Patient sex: M
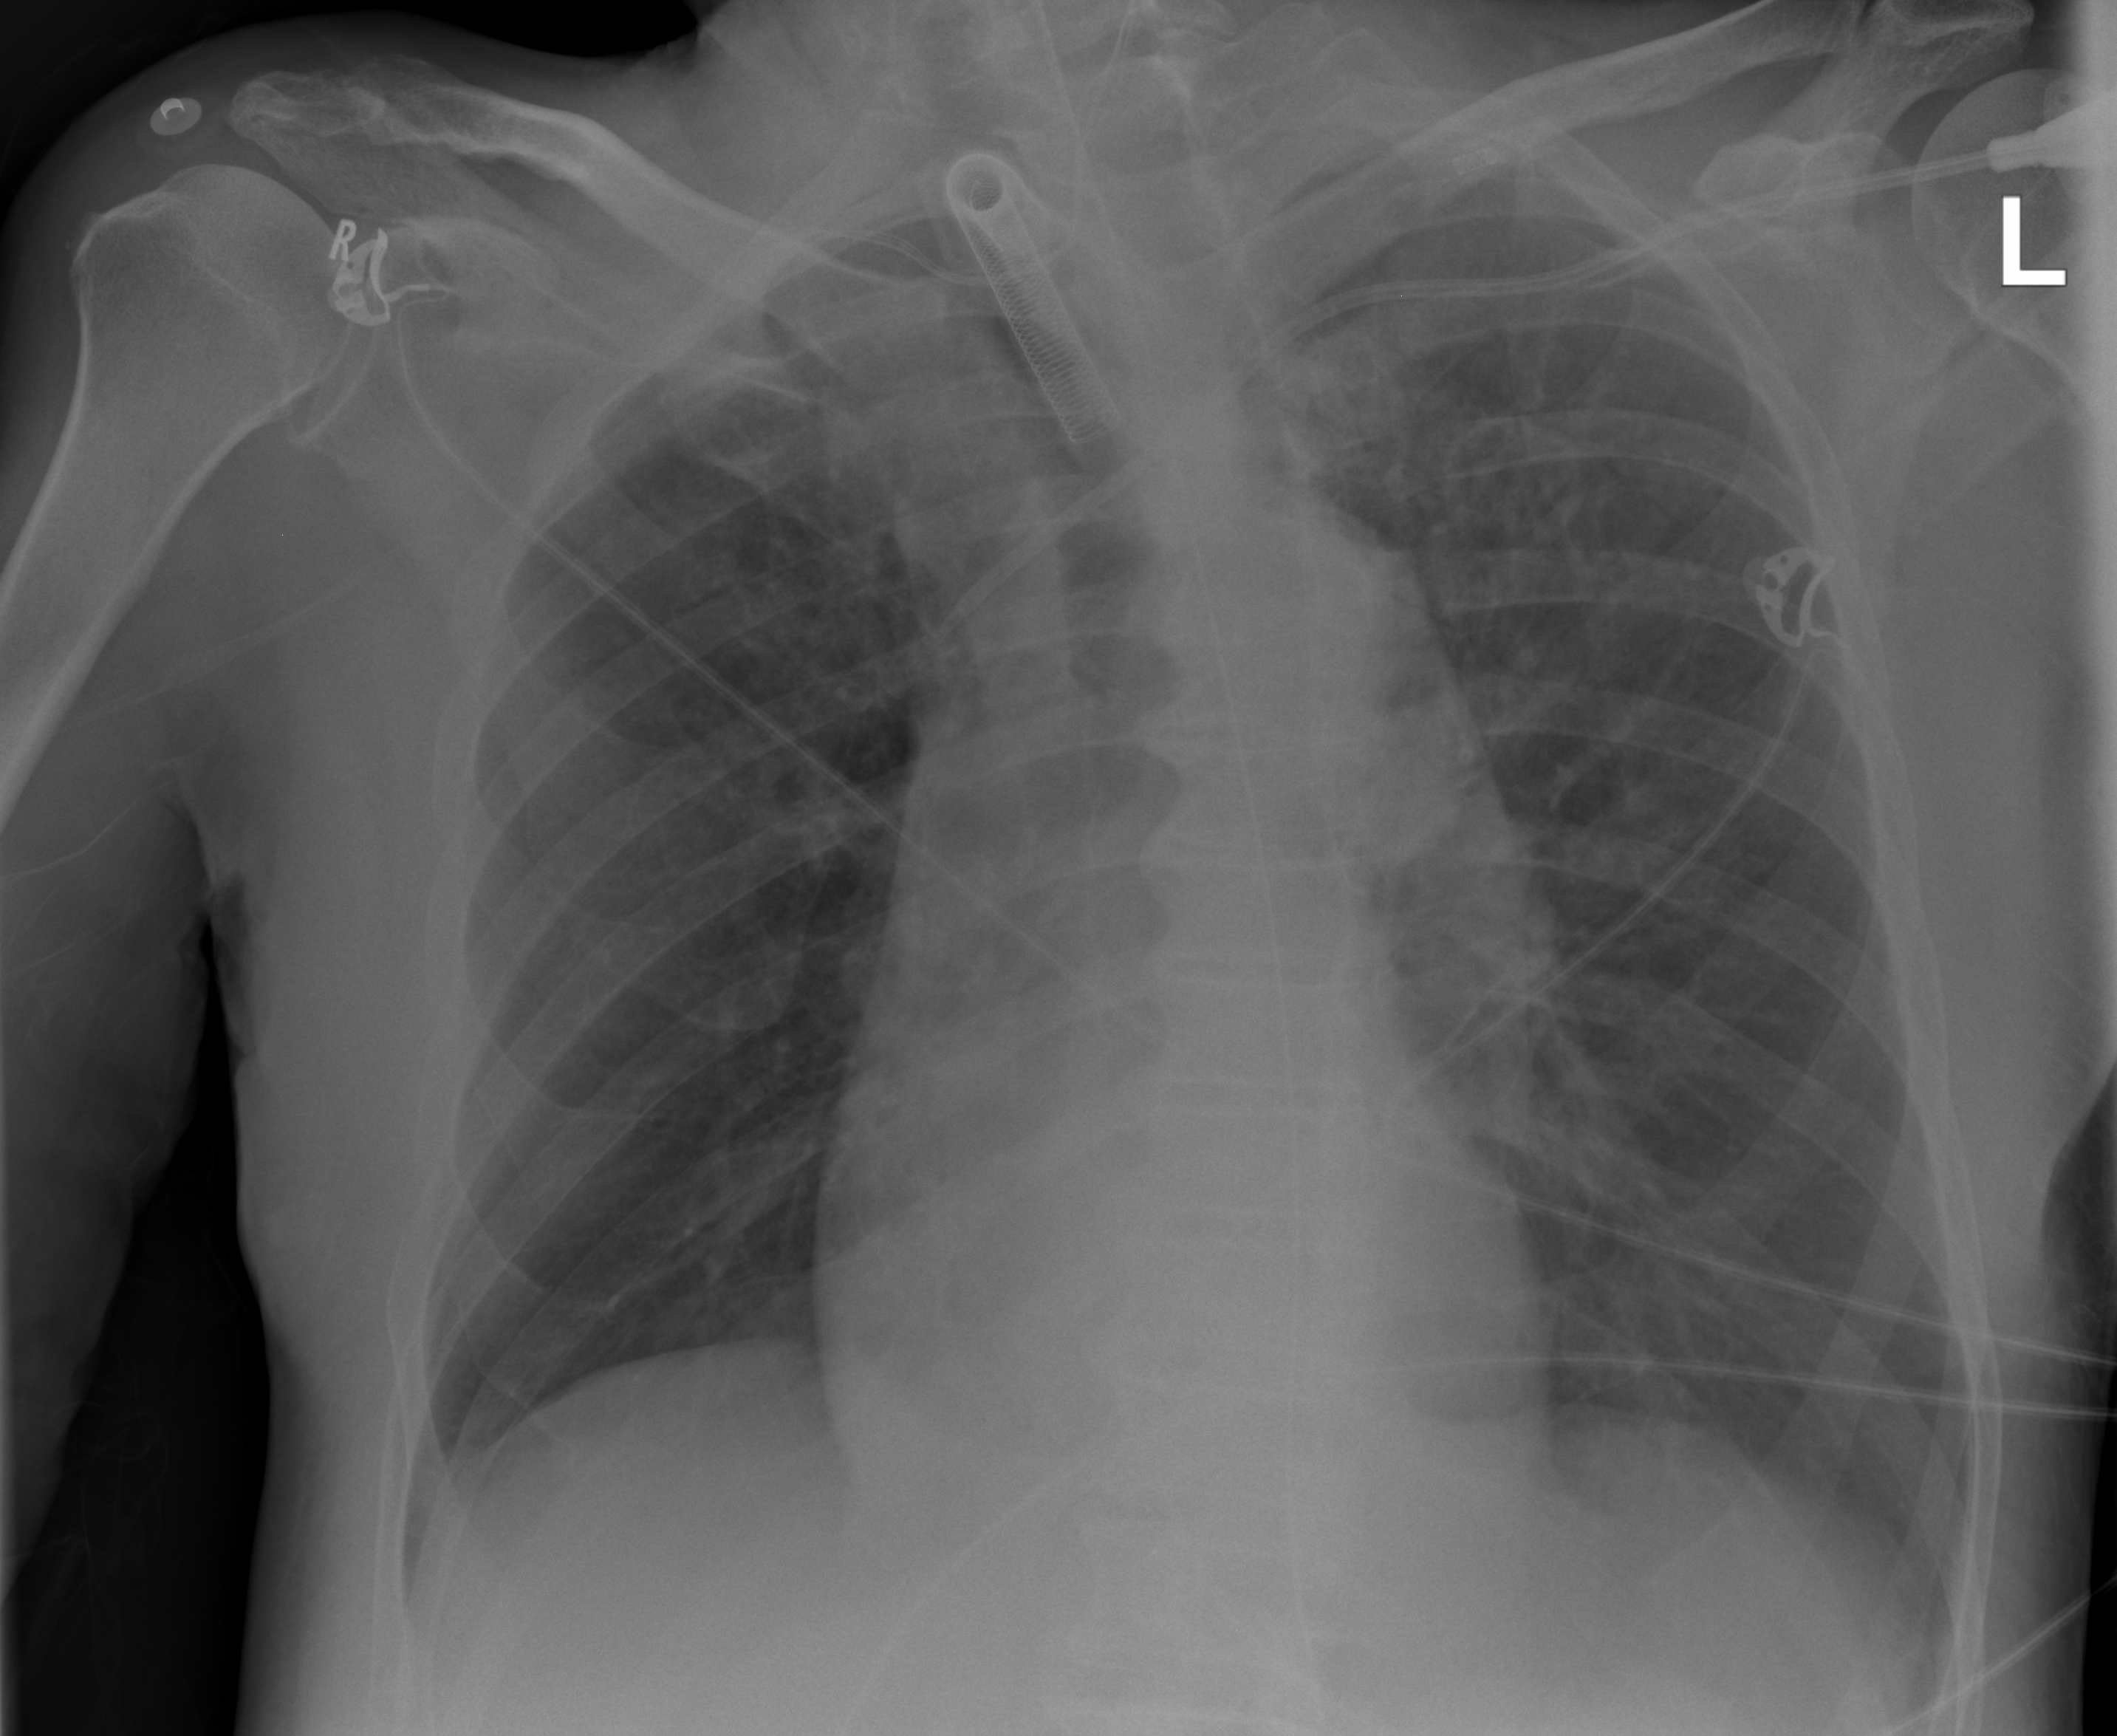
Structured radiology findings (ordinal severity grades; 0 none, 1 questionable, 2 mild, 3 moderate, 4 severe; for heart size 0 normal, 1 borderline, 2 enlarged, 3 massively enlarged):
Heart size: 0
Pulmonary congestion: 0
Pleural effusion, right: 2
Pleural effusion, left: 2
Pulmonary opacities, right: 0
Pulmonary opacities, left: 0
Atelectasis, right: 2
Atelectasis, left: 2